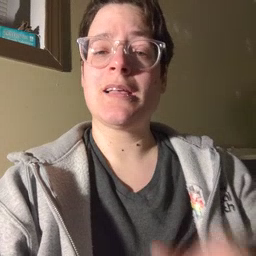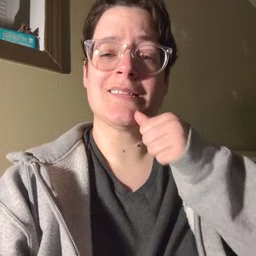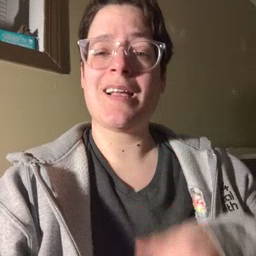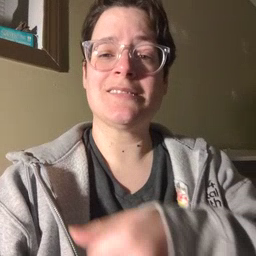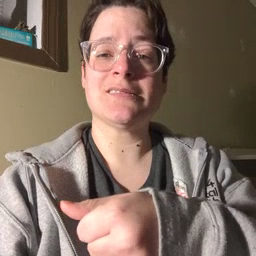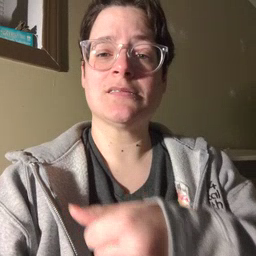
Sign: hide